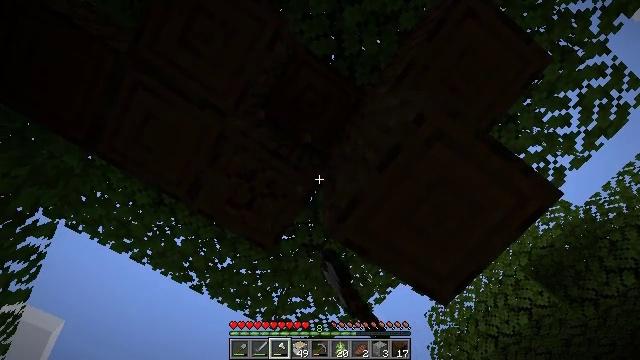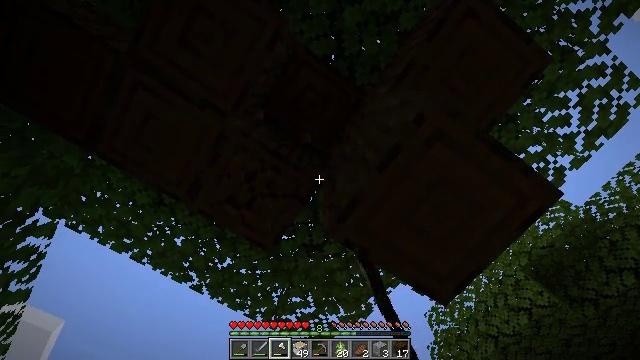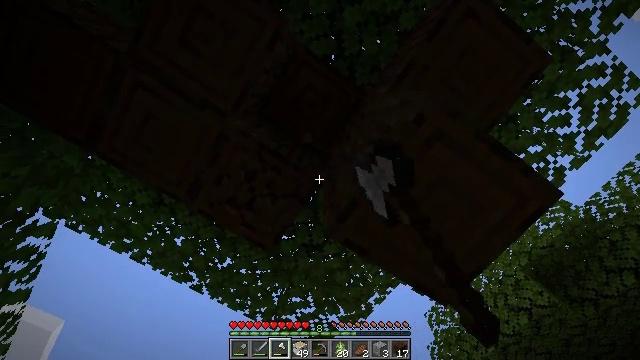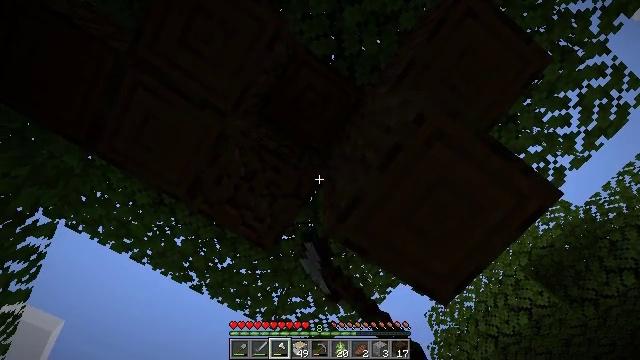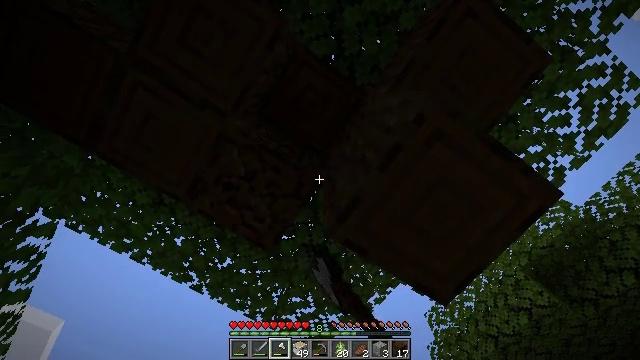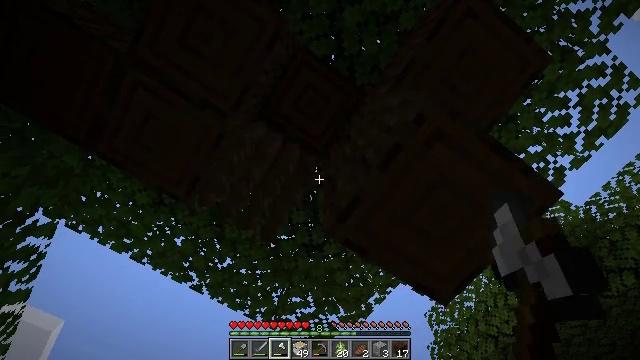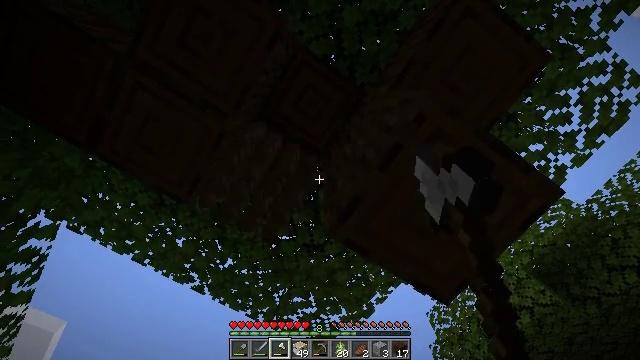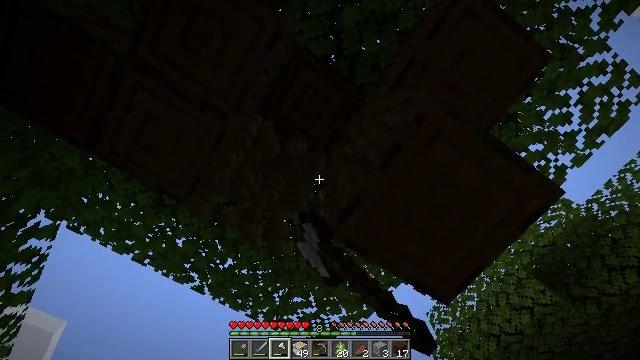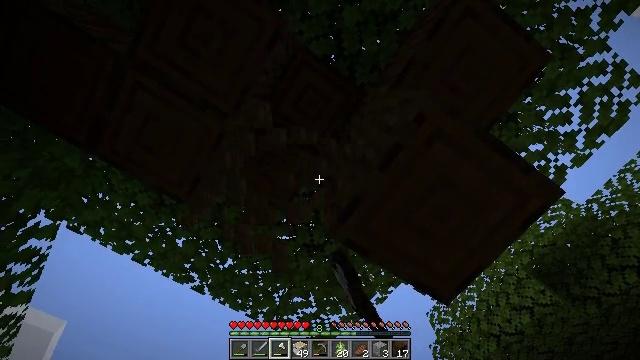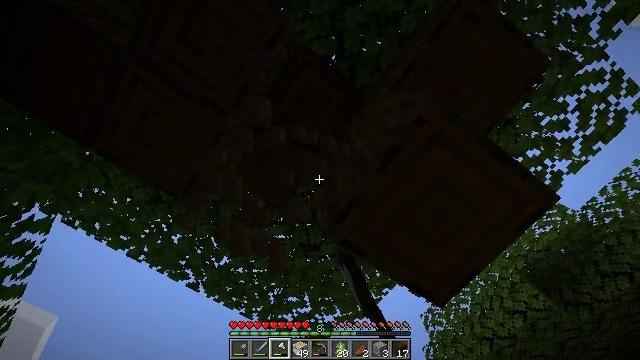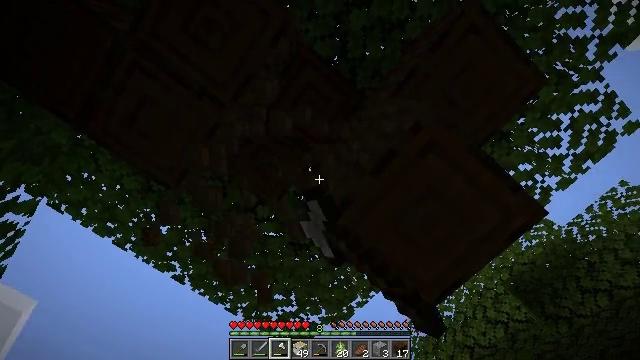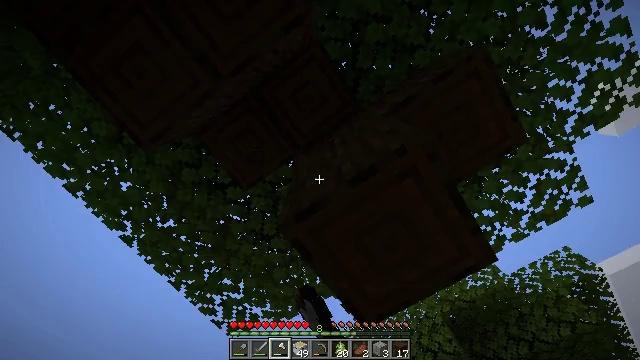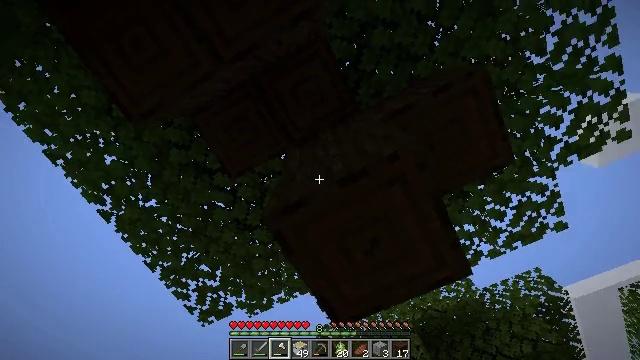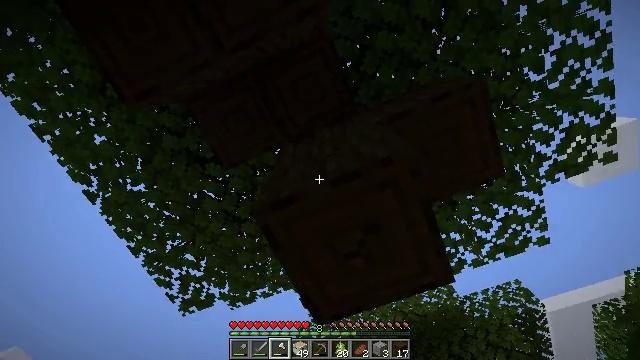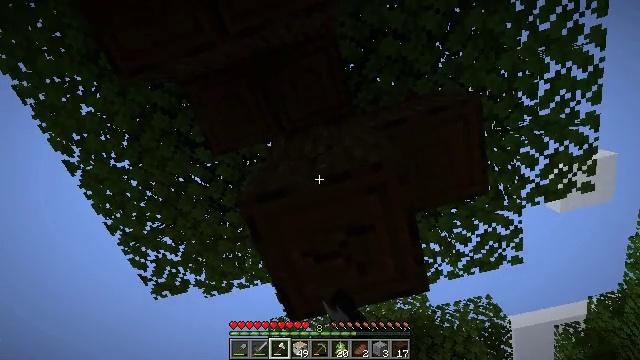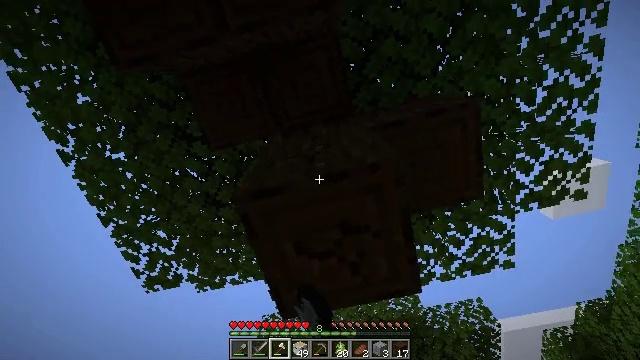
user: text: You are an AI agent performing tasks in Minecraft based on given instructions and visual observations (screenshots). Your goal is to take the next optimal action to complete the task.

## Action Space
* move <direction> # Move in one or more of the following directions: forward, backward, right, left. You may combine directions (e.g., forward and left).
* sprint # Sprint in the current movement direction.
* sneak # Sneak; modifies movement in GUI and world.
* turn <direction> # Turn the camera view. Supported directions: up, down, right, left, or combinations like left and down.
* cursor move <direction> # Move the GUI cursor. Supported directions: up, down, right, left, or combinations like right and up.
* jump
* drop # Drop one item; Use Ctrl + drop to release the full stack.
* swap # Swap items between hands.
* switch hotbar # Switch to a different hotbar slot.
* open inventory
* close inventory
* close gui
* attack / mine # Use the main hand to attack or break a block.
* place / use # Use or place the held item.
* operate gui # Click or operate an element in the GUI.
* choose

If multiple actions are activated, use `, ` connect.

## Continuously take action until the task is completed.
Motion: motion action
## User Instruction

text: Harvest dark oak log for resources.
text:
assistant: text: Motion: attack / mine
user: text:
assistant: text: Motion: attack / mine
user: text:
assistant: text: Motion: attack / mine
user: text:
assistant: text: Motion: attack / mine
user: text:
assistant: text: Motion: attack / mine
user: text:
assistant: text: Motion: attack / mine
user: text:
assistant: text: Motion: attack / mine
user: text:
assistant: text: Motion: attack / mine
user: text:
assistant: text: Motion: turn right, attack / mine
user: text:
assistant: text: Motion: turn right, attack / mine
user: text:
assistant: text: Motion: turn right, attack / mine
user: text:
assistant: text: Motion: turn right, attack / mine
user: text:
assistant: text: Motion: turn right, attack / mine
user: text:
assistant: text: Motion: turn right, attack / mine
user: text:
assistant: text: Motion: turn right, attack / mine
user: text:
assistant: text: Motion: turn right, attack / mine
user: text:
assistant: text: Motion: attack / mine
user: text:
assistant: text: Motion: attack / mine
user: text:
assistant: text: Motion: attack / mine
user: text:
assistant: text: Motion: attack / mine
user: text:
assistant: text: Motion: attack / mine
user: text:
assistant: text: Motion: attack / mine
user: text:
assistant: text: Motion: attack / mine
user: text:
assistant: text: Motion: attack / mine
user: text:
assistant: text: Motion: attack / mine
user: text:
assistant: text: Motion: turn right, attack / mine
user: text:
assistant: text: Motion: turn right, attack / mine
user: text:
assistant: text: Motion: turn right, attack / mine
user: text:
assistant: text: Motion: turn right, attack / mine
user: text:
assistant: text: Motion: turn right, attack / mine